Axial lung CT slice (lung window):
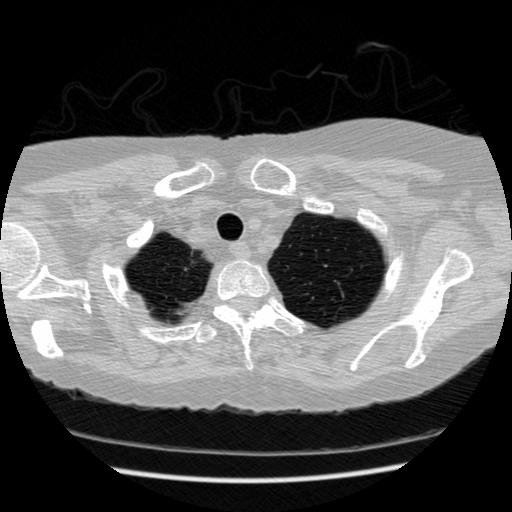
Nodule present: no